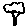
Label: tree